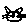
Label: cat